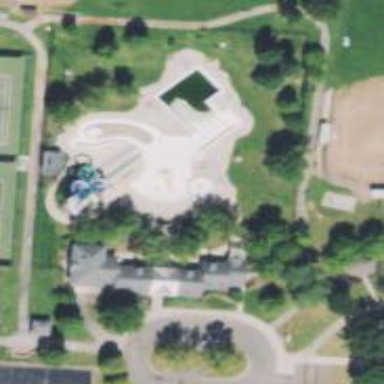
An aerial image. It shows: Water slide attraction.